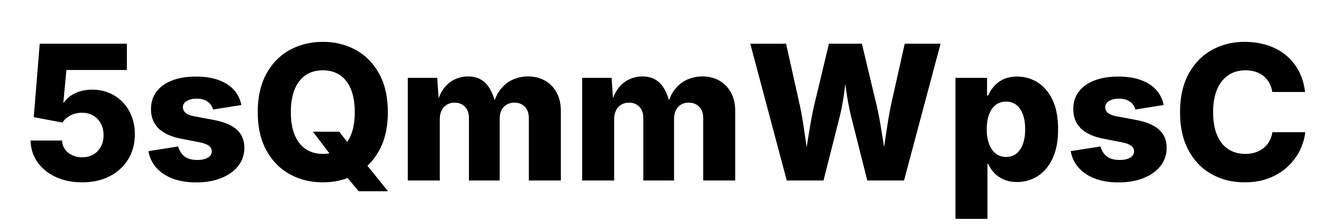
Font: Inter_ExtraBold